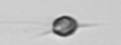
Label: Acanthoica_quattrospina